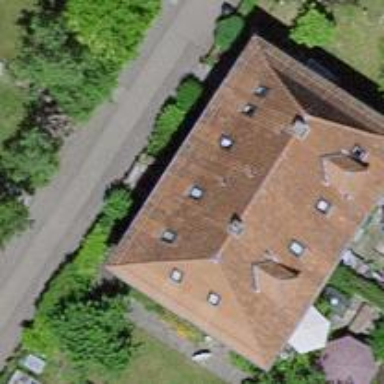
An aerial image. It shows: Semi-detached house with hipped maroon roof oriented across the building.